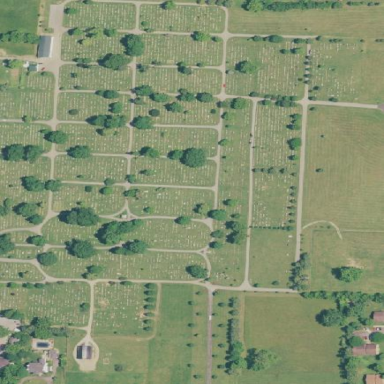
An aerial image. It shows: Cemetery.